Question: I'm trying to animate a stacked line chart in ggplot2.
Here's the plot I'd like to animate:

Here's the code to generate a similar plot:
'''
#Data
mydata <- data.frame(year=rep(1:6, times=4),
activity=as.factor(rep(c("research","coursework","clinical work","teaching"), each=6)),
time=c(40, 35, 40, 60, 85, 90,
50, 40, 10, 0, 5, 0,
5, 20, 20, 40, 10, 10,
5, 5, 30, 0, 0, 0))
mydata$activity <- ordered(mydata$activity, levels = c("research","clinical work","coursework","teaching"))
labels <- data.frame(activity=c("research","coursework","clinical work","teaching"),
xaxis=c(5, 1.8, 2.5, 2.97),
yaxis=c(25, 70, 48, 90))
#Plot
ggplot(mydata, aes(x=year, y=time, fill=activity)) +
geom_area(stat="smooth", span=.35, color="black") +
theme(legend.position = "none") +
geom_text(data=labels, aes(x=xaxis, y=yaxis, label=activity)) +
ggtitle("Time in Different Activities by Year in Program") +
ylab("Percentage of Time") +
xlab("Year in Program")
'''
I'm looking for the first image to display all axes and text. The second iteration, I'd like to gradually reveal over time, from left to right, the "Research" stacked line (including color and border). The third iteration, I'd like to gradually reveal, from left to right, the "Clinical Work" stacked line. Fourth, the "Coursework" stacked line. And finally, the "Teaching" stacked line.
Ideally, the output format would be very smooth (no jagged jumps) and would be compatible with PowerPoint.
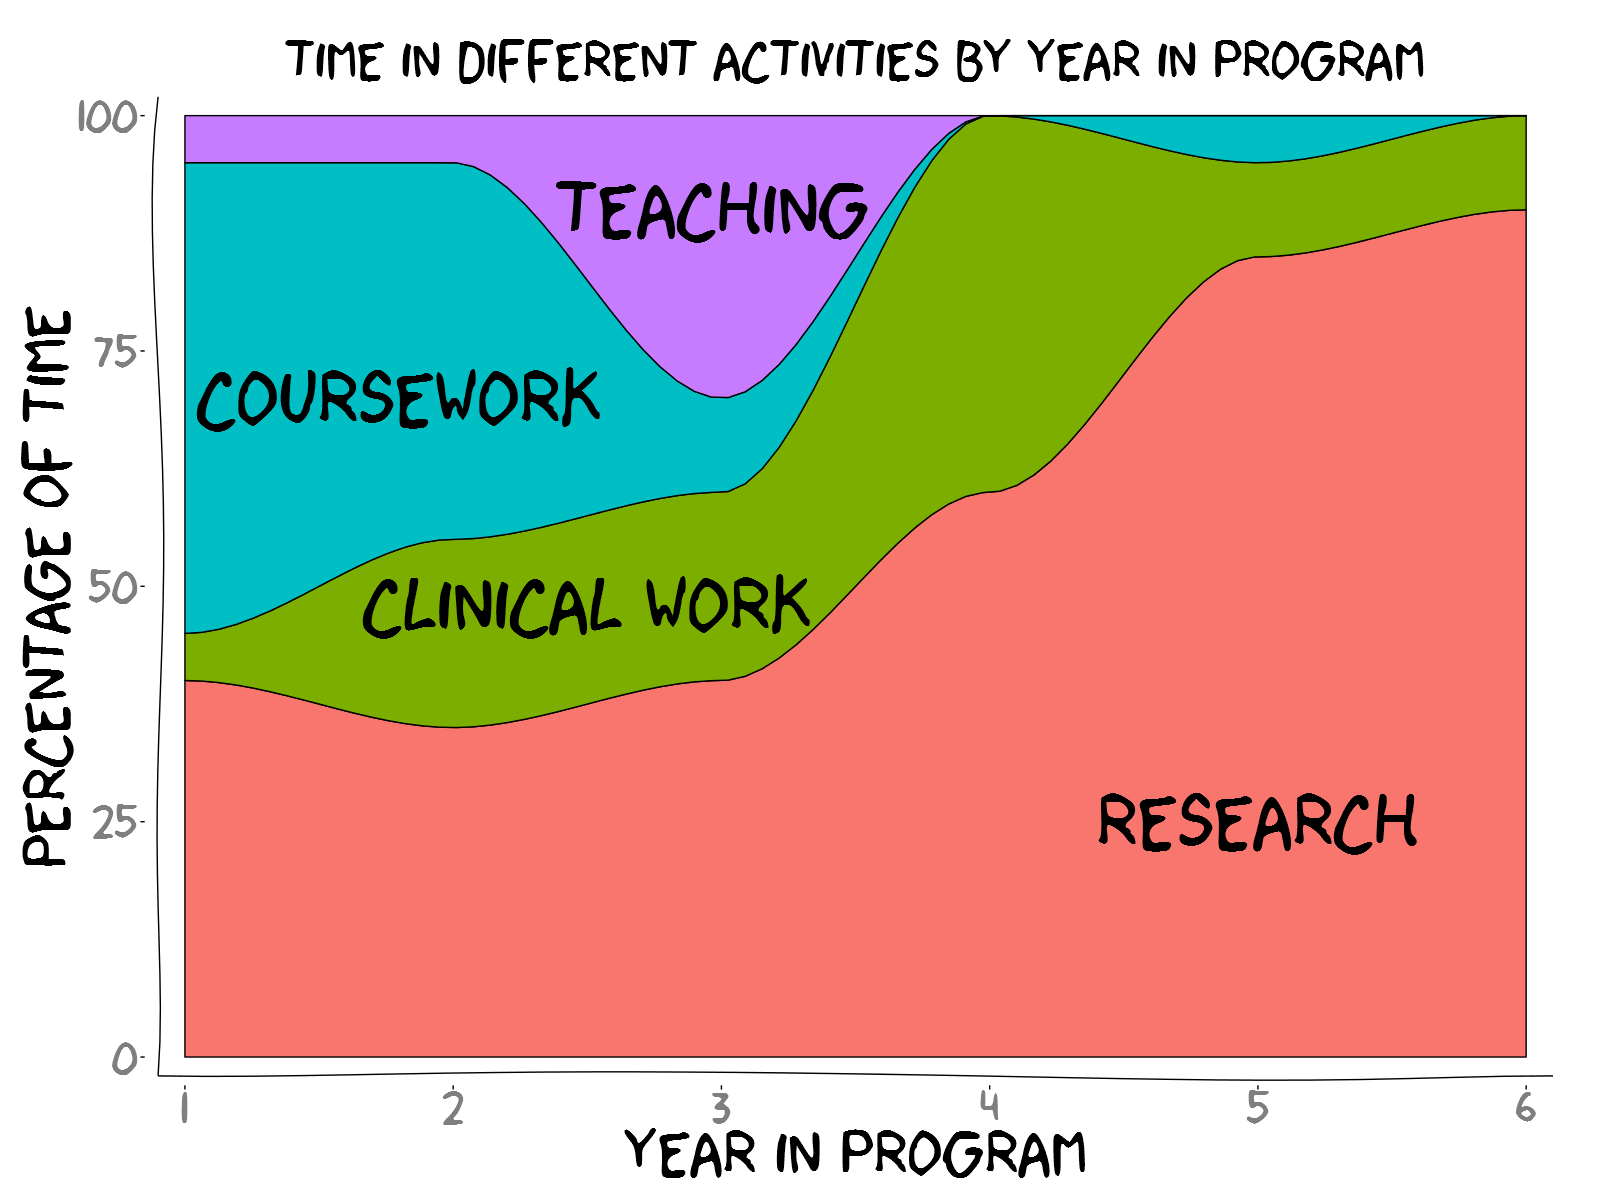
Answer: Sorry for bringing in a non-programmer solution, but I would simply generate plots for each iteration separately, put them in power point (one plot on one slide), and use some fancy slide transition effects (I tried the Random Bars effect on your example, and it looked nice).
If you determined to find an R-based solution, you can take a look at the 'animate' package (see a Strategic Zombie Simulation example <URL>.